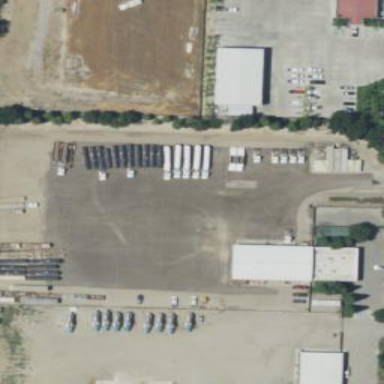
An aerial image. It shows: Industrial depot area.